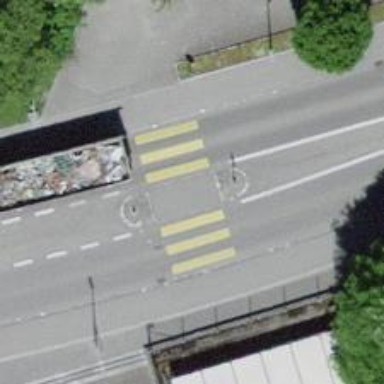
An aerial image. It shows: Marked crossing with pedestrian island.